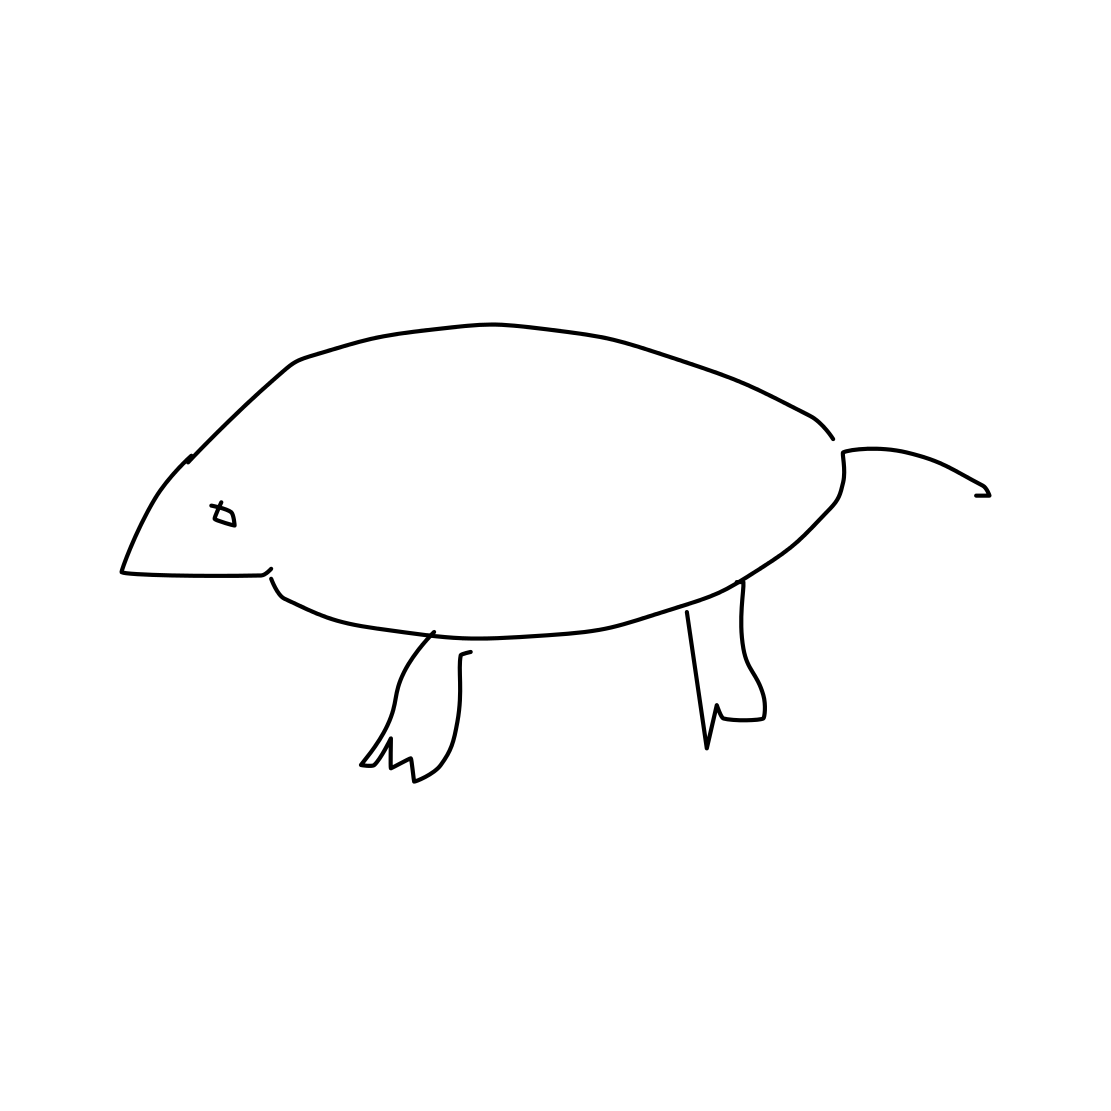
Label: hedgehog